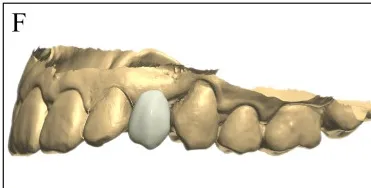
The preoperative clinical data and CAD fabrication of the ideal prosthetic. The frontal view of the CAD design.
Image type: radiology (ct)